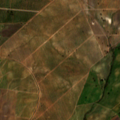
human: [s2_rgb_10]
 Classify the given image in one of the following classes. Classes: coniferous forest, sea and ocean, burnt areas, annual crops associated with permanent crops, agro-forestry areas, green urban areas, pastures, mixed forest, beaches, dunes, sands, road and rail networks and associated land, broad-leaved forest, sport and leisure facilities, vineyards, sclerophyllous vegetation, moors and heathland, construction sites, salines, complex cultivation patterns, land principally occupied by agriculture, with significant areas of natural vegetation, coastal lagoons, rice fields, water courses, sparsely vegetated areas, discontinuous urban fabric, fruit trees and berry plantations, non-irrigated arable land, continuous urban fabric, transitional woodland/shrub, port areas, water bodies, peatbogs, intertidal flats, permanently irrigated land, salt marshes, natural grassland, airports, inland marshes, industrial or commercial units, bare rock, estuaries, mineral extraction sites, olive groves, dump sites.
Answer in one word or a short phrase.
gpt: non-irrigated arable land, olive groves